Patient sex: M
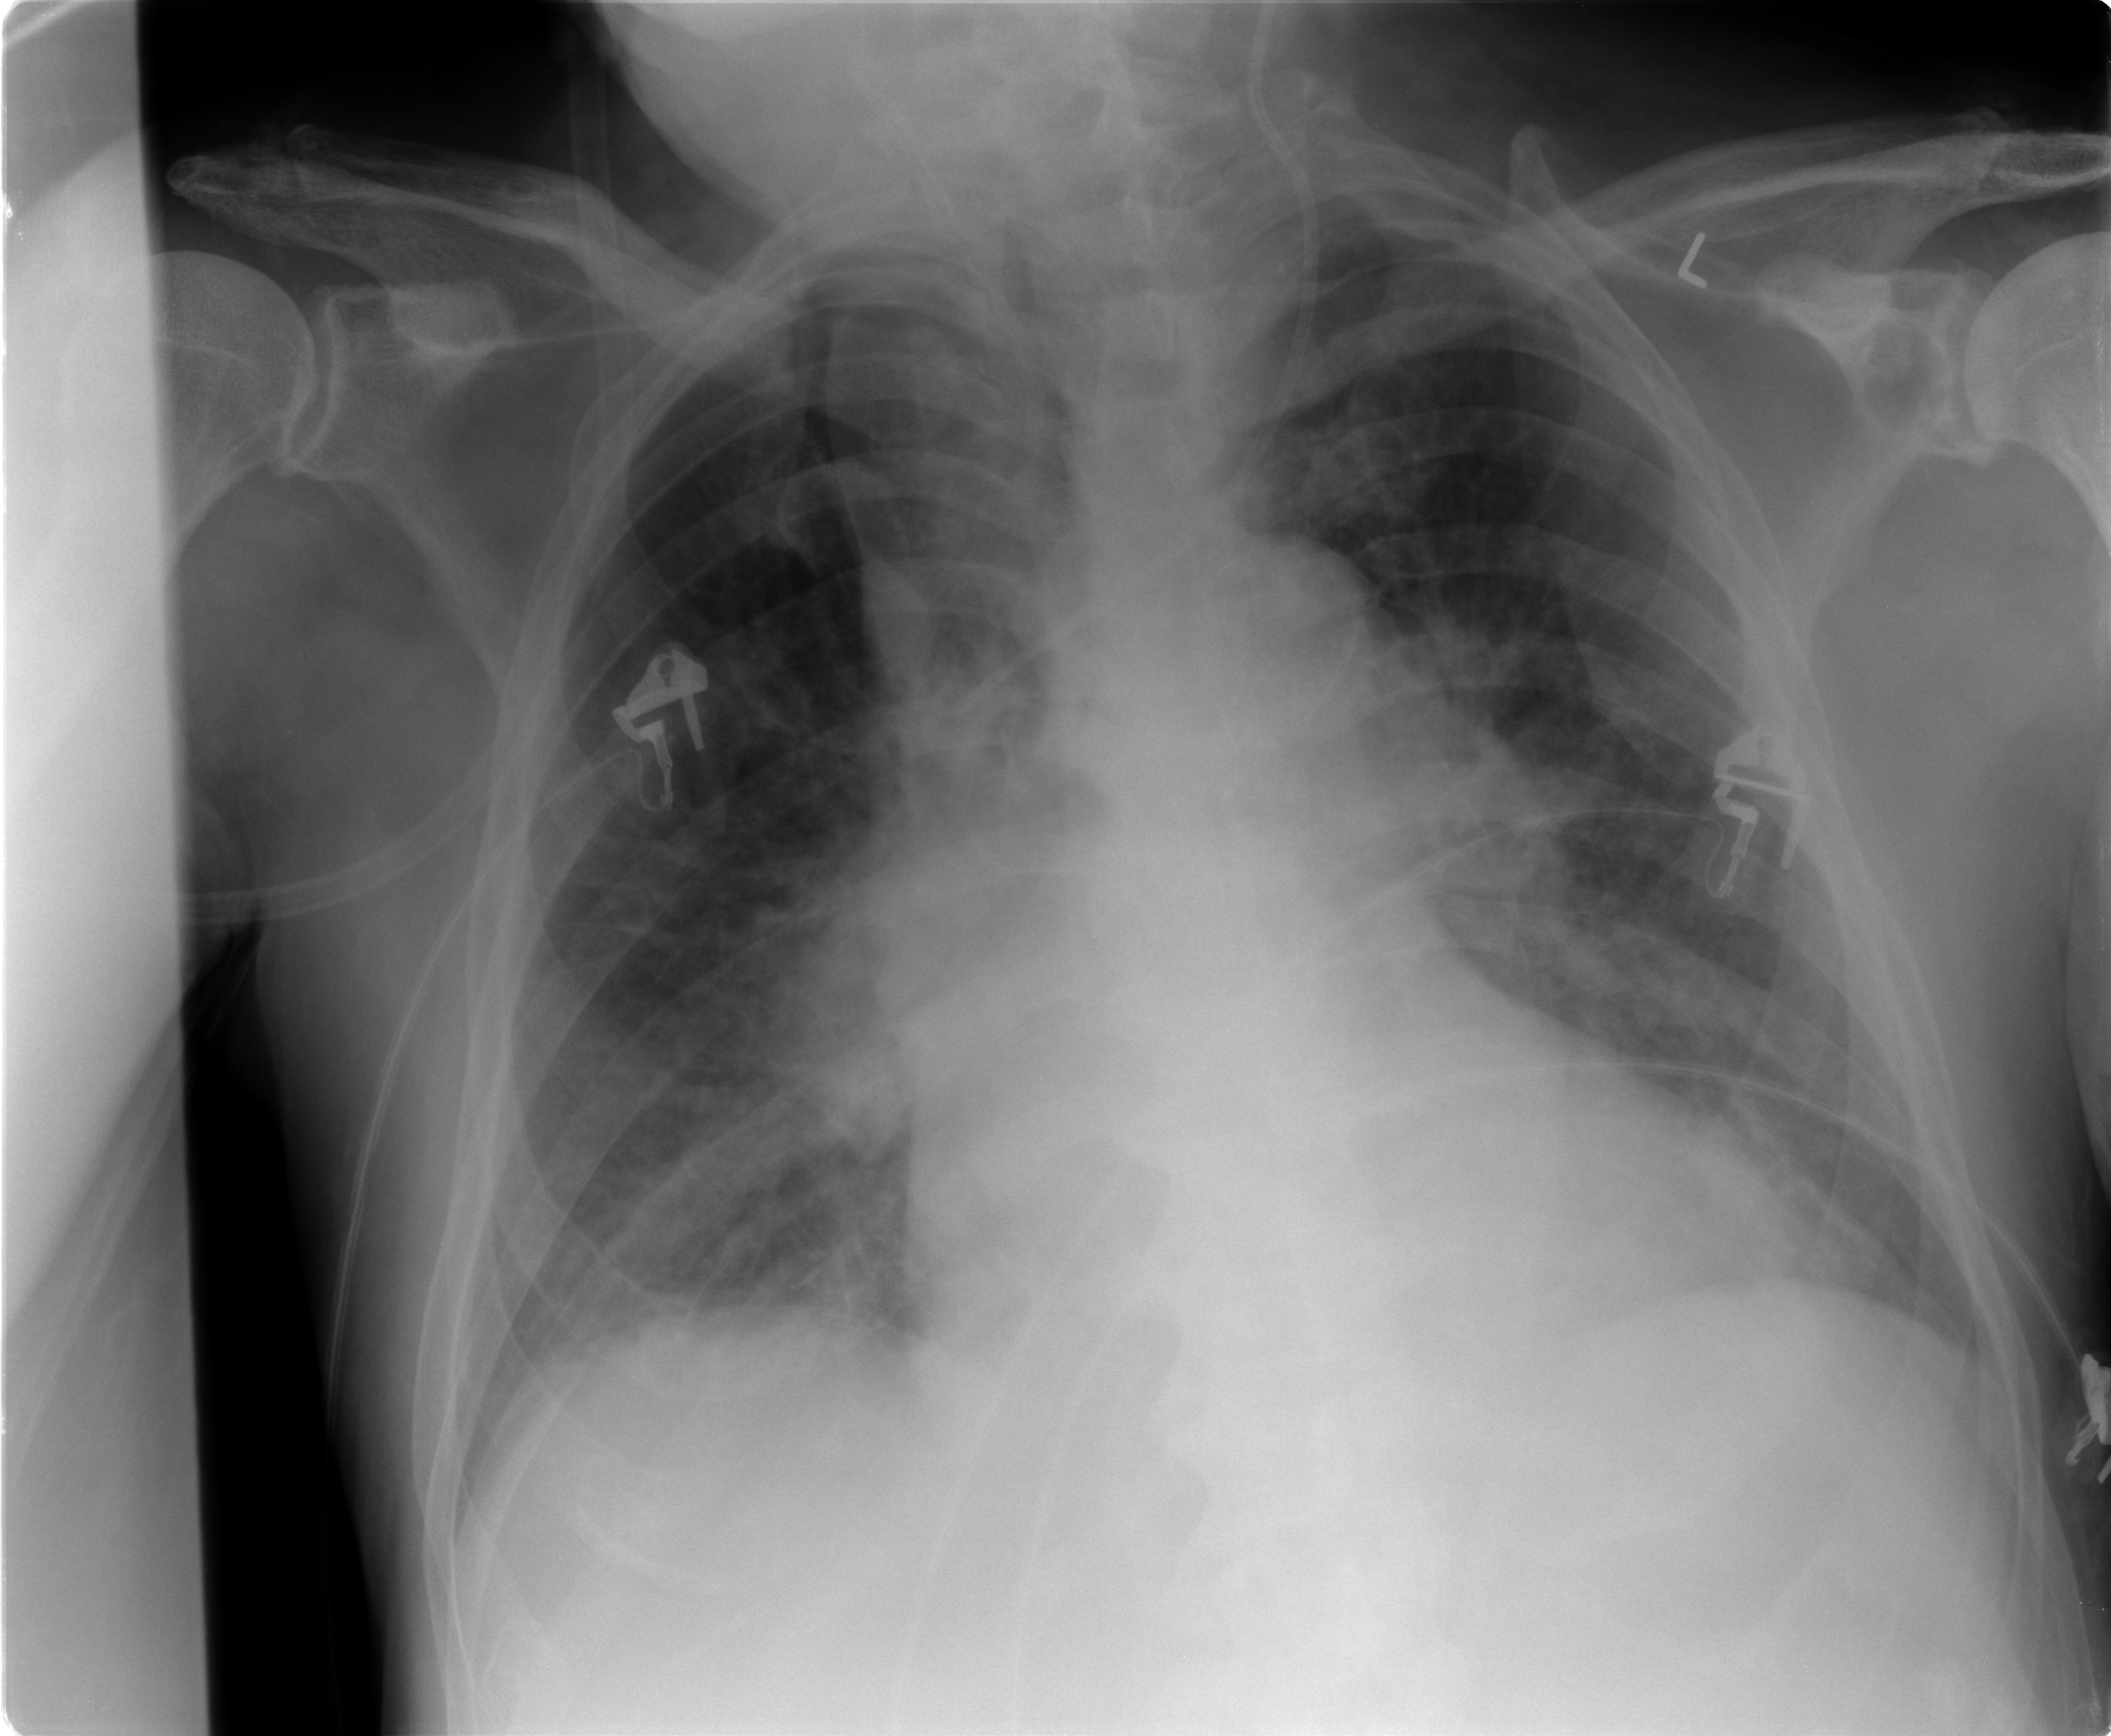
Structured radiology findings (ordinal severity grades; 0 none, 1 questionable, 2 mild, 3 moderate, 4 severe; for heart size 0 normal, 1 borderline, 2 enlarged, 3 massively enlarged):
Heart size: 2
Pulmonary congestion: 3
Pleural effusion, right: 0
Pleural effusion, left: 0
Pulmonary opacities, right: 2
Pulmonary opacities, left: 2
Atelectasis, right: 2
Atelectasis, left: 2